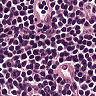
Metastatic tissue present: no